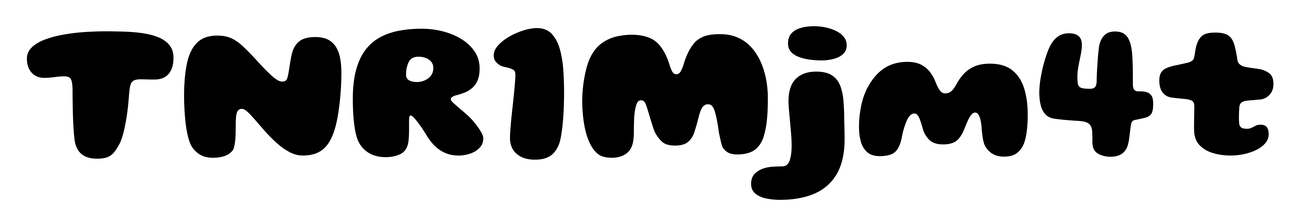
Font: Gluten_ExtraBold